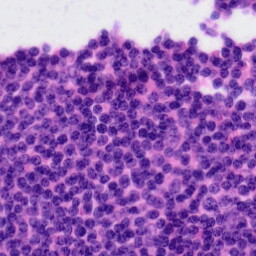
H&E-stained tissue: Tonsil